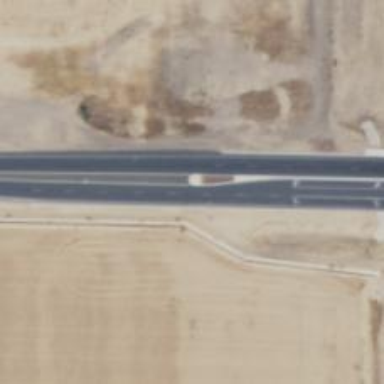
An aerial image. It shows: Secondary road with asphalt surface.